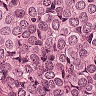
Metastatic tissue present: yes